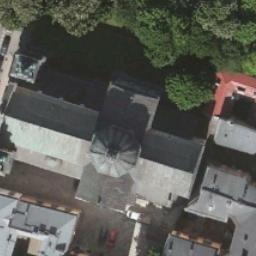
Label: church